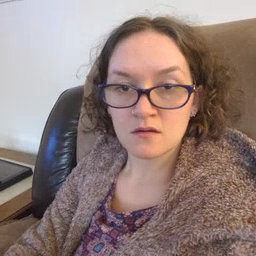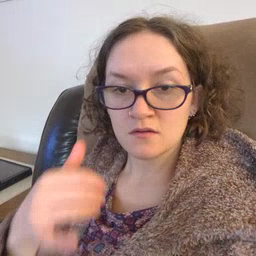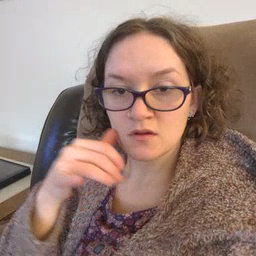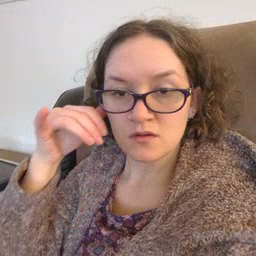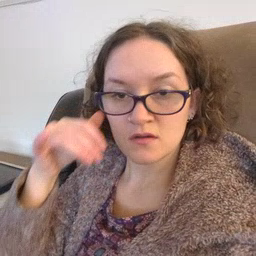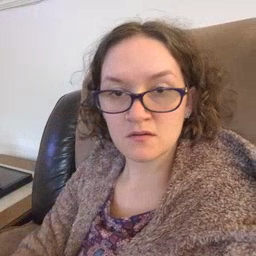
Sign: yesterday